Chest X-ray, AP view. Patient: 70 years old, sex M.
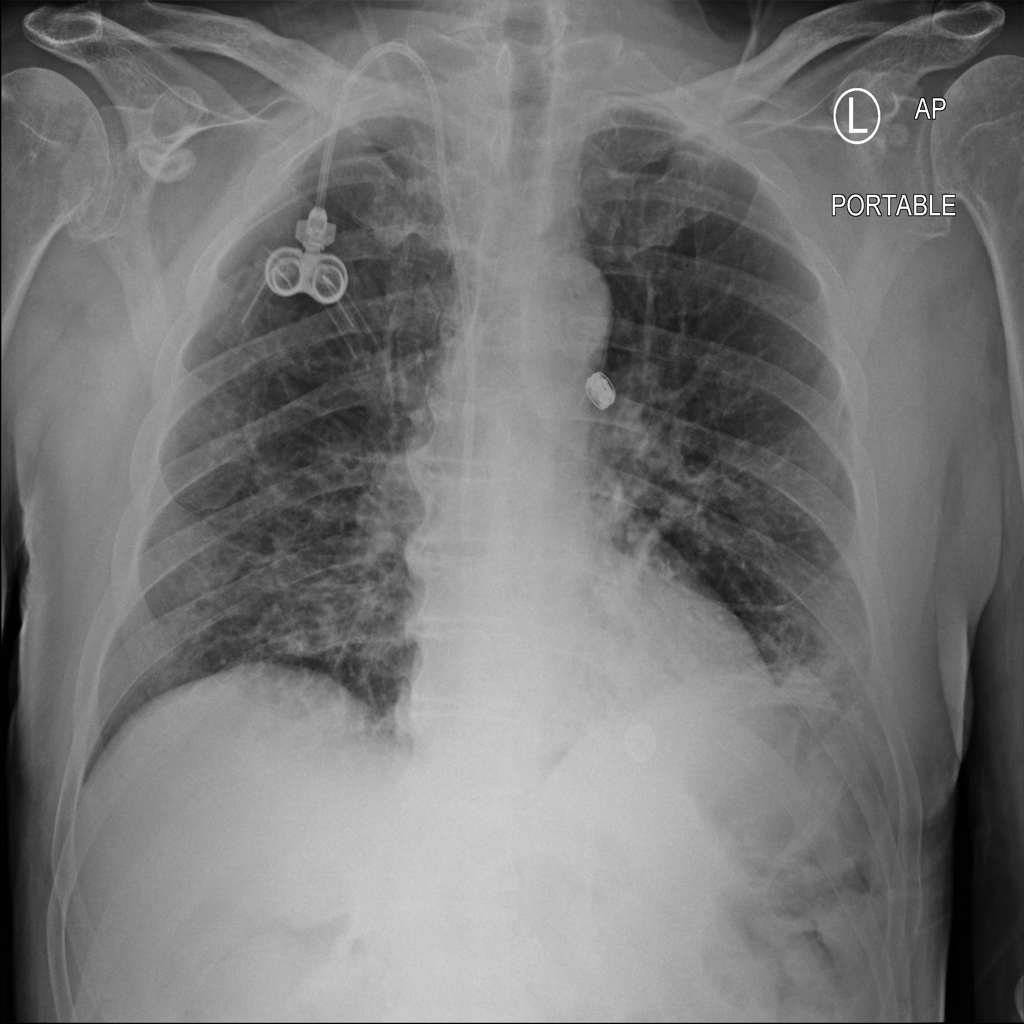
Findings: Atelectasis, Effusion, Infiltration